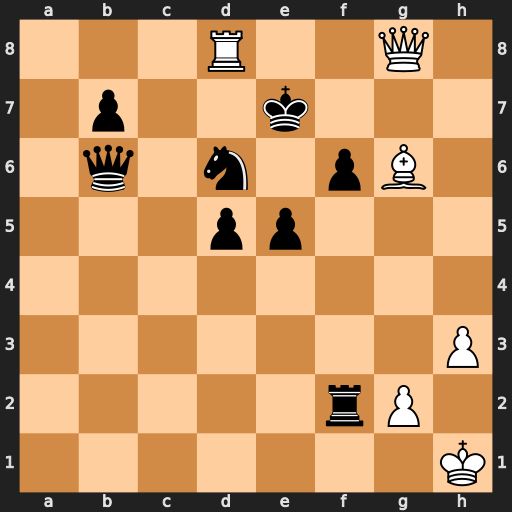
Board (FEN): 3R2Q1/1p2k3/1q1n1pB1/3pp3/8/7P/5rP1/7K
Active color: w
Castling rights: -
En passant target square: -
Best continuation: Qf8+ Ke6 Rxd6+ Qxd6 Qf7#